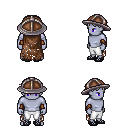
a pixel art fantasy rpg character, male body template, dark elf, purple skin, brown tattered cape, white pants, white short bangs hairstyle, chain helm, leather bracers, ghillies, four views (front, back, left, right), 2x2 character sprite sheet, small pixel art, hard edges, no anti-aliasing